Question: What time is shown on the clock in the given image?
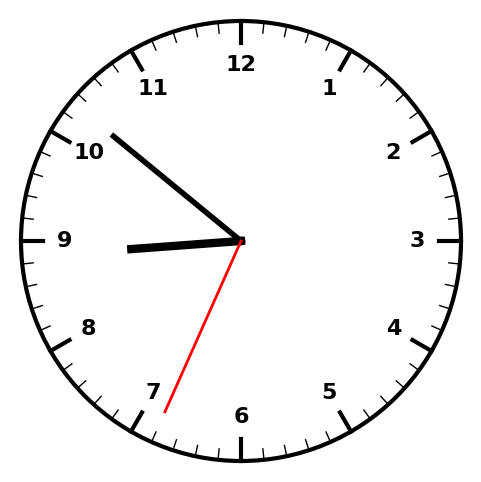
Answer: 08:51:34